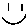
Label: smiley face